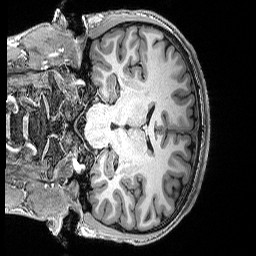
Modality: T1w
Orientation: coronal
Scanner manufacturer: siemens
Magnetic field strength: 3 T
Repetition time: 2.53 s
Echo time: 0.0033 s